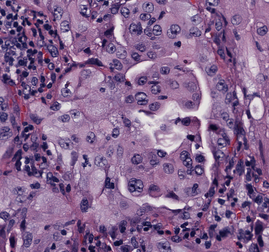
Tumor epithelial tissue: yes
Tumor-associated stroma tissue: yes
Normal tissue: no